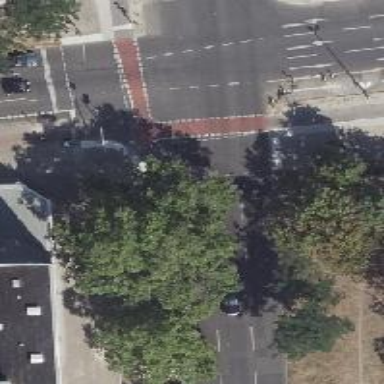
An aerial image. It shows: Crossing with traffic signals.